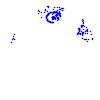
Particle: proton